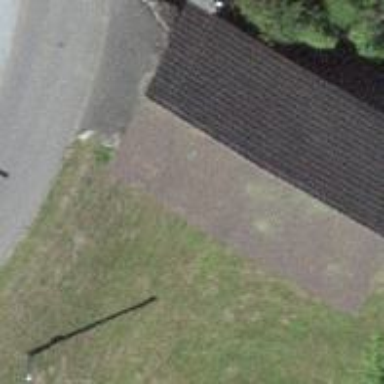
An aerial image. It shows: Simple and straightforward house.